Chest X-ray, AP view. Patient: 4 years old, sex M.
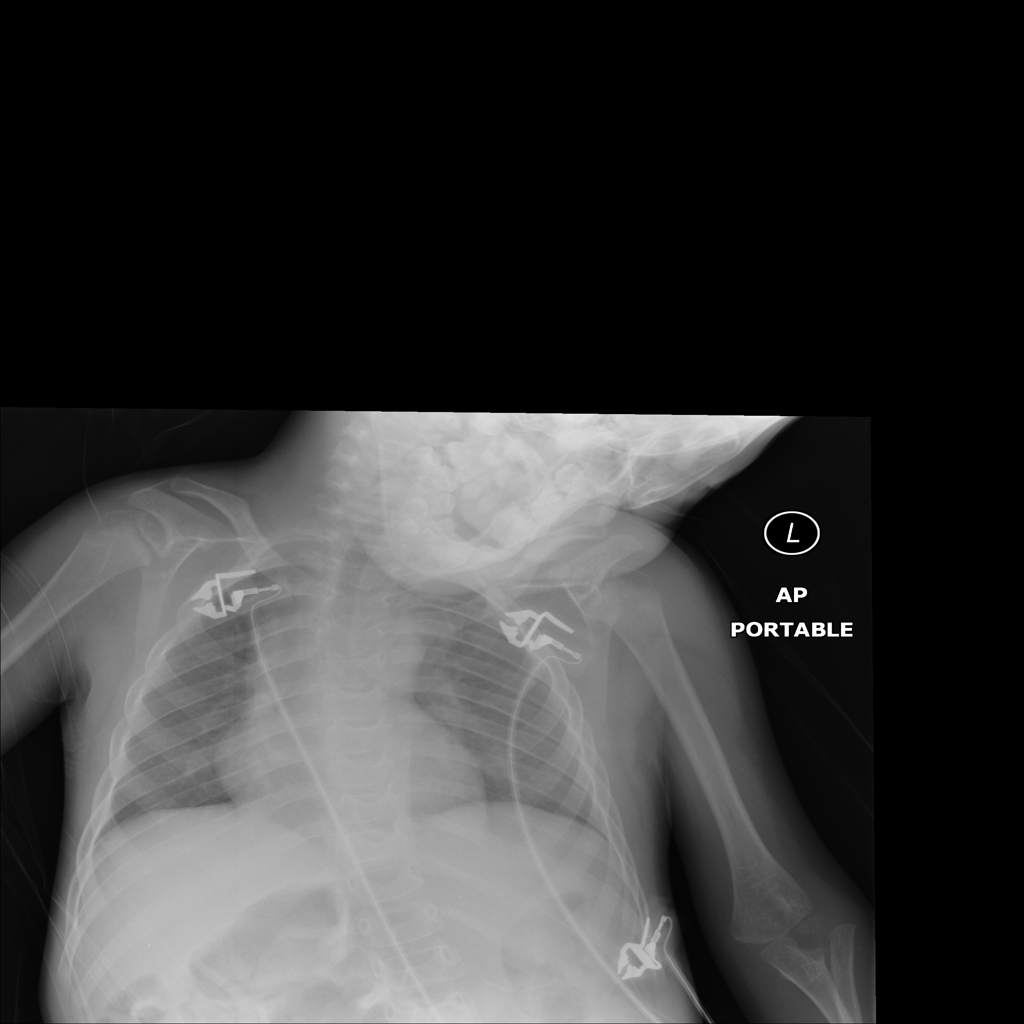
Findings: No Finding